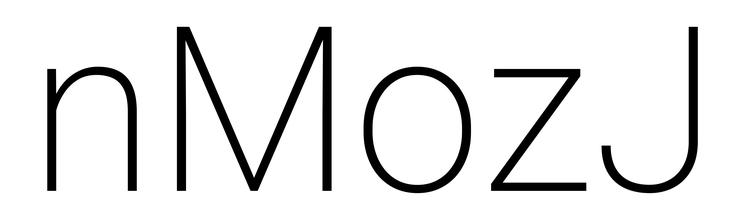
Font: Roboto_ExtraLight